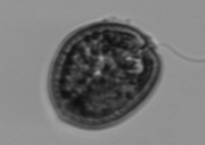
Label: Prorocentrum